Question: I am trying to integrate Kafka with storm.I am using Kafka Spout for retrieving data from the Kafka topics and feeding it to the storm bolts for further processing.I am able to submit the topology successfully but the spout is not emitting any data.It does not throws any errors as well. I am very new to Kafka and Storm.So, I am not able to get the reason behind this problem.Please suggests the modifications.Thanks in Advance !!

'''
public class TopologyMain {
private static final String SENTENCE_SPOUT_ID = "kafka-sentence-spout";
public static void main(String[] args) throws InterruptedException, AlreadyAliveException, InvalidTopologyException {
int numSpoutExecutors = 1;
TopologyBuilder builder = new TopologyBuilder();
builder.setSpout(SENTENCE_SPOUT_ID, buildKafkaSentenceSpout(), numSpoutExecutors);
builder.setBolt("word-normalizer", new WordNormalizer())
.shuffleGrouping(SENTENCE_SPOUT_ID);
builder.setBolt("word-counter", new WordCounter(),2)
.shuffleGrouping("word-normalizer");
//Configuration
Config conf = new Config();
conf.setDebug(false);
//Topology run
conf.put(Config.TOPOLOGY_MAX_SPOUT_PENDING, 1);
conf.put(Config.NIMBUS_HOST, "192.168.1.229");
conf.put(Config.NIMBUS_THRIFT_PORT, 6627);
System.setProperty("storm.jar", "/home/ubuntu/st/stIn/target/storm-wc.jar");
StormSubmitter.submitTopology("Count-Word-Topology", conf,builder.createTopology());
}
private static KafkaSpout buildKafkaSentenceSpout() {
BrokerHosts hosts = new ZkHosts("localhost:2181");
SpoutConfig spoutConfig = new SpoutConfig(hosts, "test", "/acking-kafka-sentence-spout", "acking-sentence-spout");
spoutConfig.forceFromStart = true;
spoutConfig.startOffsetTime = kafka.api.OffsetRequest.EarliestTime();
return new KafkaSpout(spoutConfig);
}
}
'''
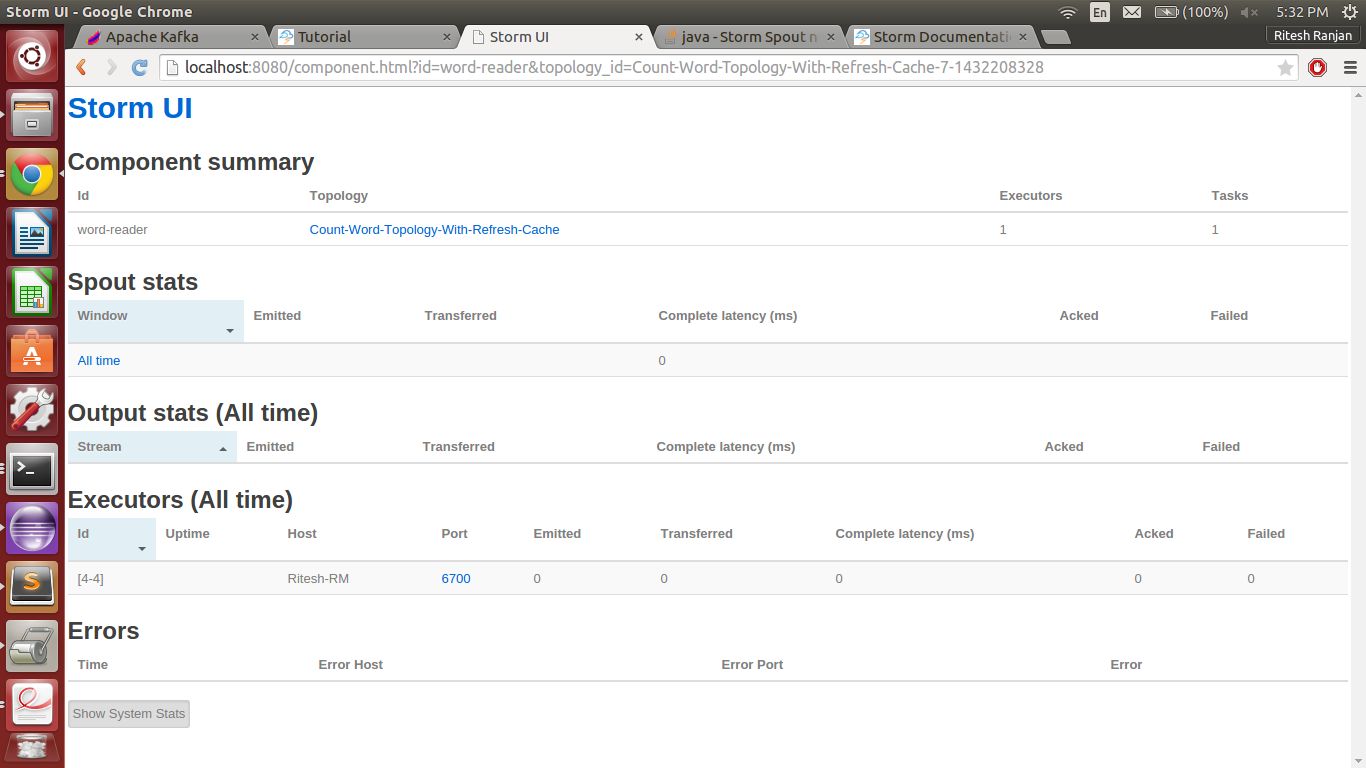
Answer: I explicitly copied all the jars which where there in the Maven dependency of my project to the storm library and things are working fine.Also i copied the storm jar(jar used for submitting the topology) to the storm/lib.